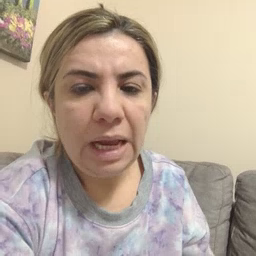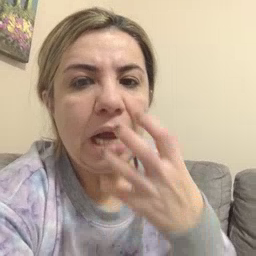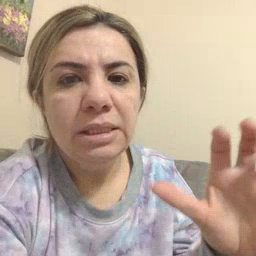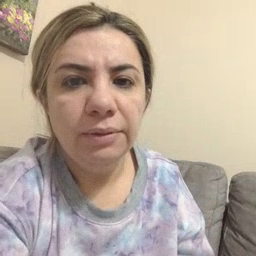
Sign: hot